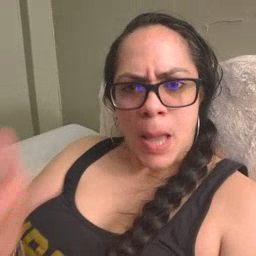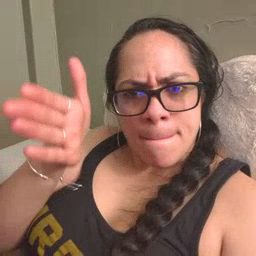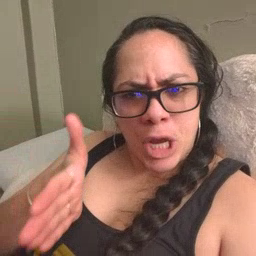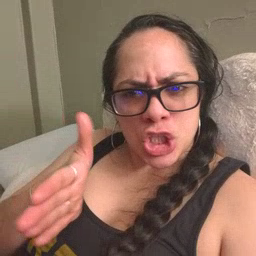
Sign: person